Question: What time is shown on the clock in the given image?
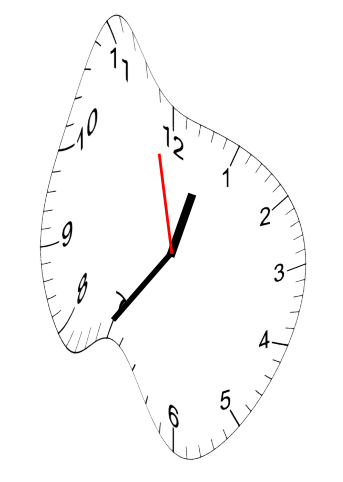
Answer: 12:35:58